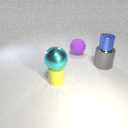
small blue metal cylinder above large gray metal cylinder